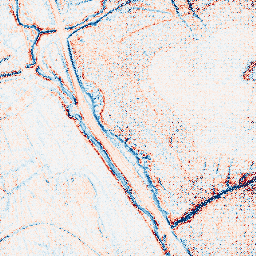
Category: edge_preserving
Decomposition family: anisotropic_diffusion
Decomposition parameters: iterations: 10
kappa: 10
gamma: 0.15
Upsampling method: regularized
Upsampling parameters: scale: 4
lambda_reg: 0.1
Upsampling scale: 4